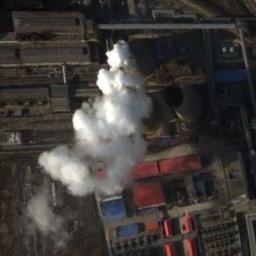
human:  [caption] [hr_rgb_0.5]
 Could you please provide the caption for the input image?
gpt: In the thermal power station there are many machines, pipelines, two cooling towers, and one is steaming .

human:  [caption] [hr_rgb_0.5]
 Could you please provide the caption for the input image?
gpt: The thermal power station is next to some buildings with white mist above .

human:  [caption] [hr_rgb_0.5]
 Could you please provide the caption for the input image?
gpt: Many buildings of different shapes are next to the thermal power station .

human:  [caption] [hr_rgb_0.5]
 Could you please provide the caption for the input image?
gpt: There are two thermal power stations next to the buildings .

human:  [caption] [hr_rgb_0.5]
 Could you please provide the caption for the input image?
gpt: There are some red buildings on the thermal power station .